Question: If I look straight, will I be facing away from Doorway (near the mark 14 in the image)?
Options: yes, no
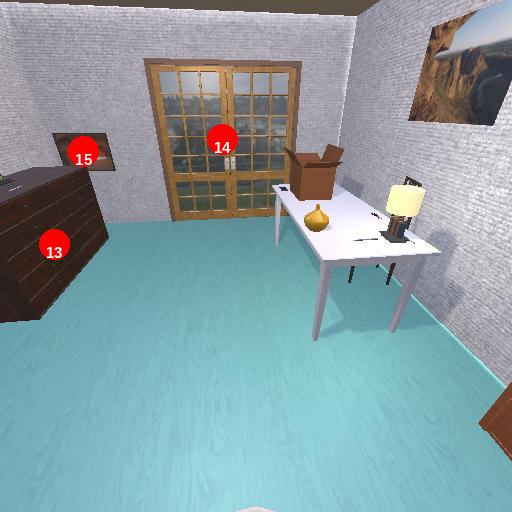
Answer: yes